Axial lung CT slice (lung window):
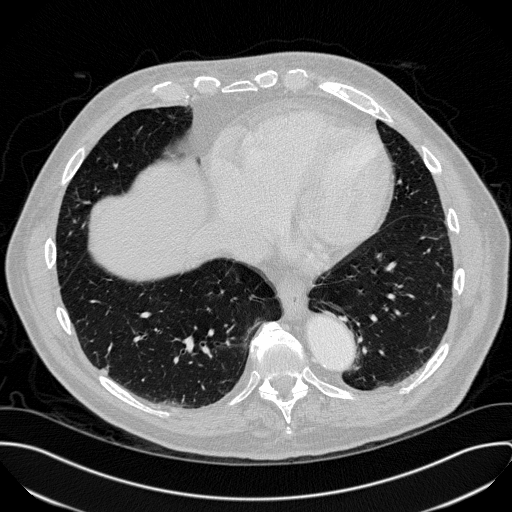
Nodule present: yes
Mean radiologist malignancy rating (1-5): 2.5